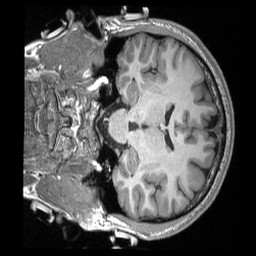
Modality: T1w
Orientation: coronal
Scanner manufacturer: siemens
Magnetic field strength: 3 T
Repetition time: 2.3 s
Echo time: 0.00308 s